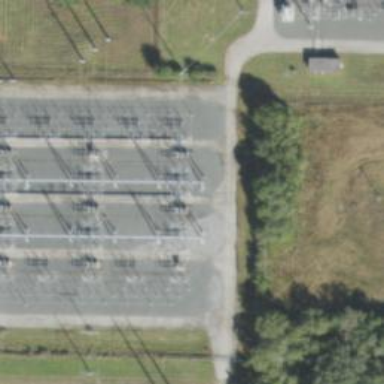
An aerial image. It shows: Switch used for power control.